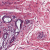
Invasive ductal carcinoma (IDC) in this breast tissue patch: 0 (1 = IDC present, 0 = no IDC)